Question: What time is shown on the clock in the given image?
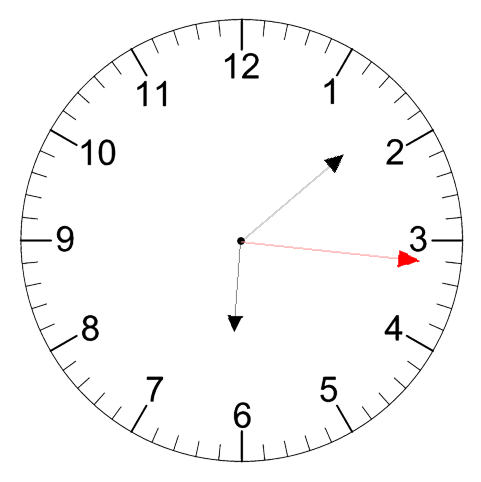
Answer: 06:08:16